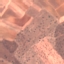
Land use / land cover class: PermanentCrop